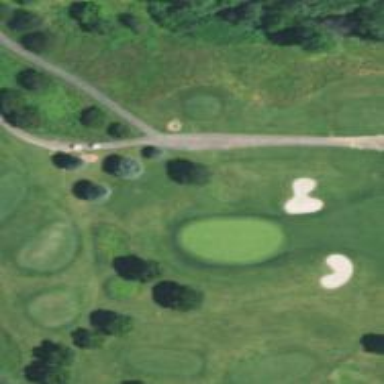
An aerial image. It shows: View of golf hole.